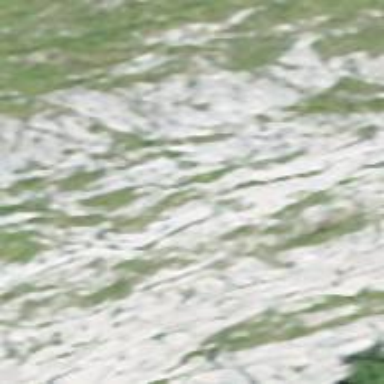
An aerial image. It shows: Natural cliff.